Question: I want to create a "fill" that fills the inside of a polygon, created using a point list, but be able to remove its holes.
My old code:
'''
Private Sub DrawSomething(ByVal points as List(of Point), _
ByVal myBrush As System.Drawing.Brush, _
ByVal myGraphics As System.Drawing.Graphics)
myGraphics.FillPolygon(myBrush, points)
End Sub
'''
It simply fills a polygon created by the contour of the points in the list.
How can I fill the polygon, but exclude the holes in it (which I know are inside, I have tested):
'''
Private Sub DrawSomething(ByVal points as List(of Point), _
ByVal holes as List(of List(of Point)), _
ByVal myBrush As System.Drawing.Brush, _
ByVal myGraphics As System.Drawing.Graphics)
' fill the contour created by points, excluding the contours created by holes
End Sub
'''
Is there something I can use, that has already been created ? Can I somehow draw the original polygon and remove the holes ? What would be the best approach ?
What have I tried - example: I have done the following:
'''
Private Sub DrawSomething(ByVal points as List(of Point), _
ByVal holes as List(of List(of Point)), _
ByVal myBrush As System.Drawing.Brush, _
ByVal myGraphics As System.Drawing.Graphics)
Dim myGraphicsPath As Drawing2D.GraphicsPath = New Drawing2D.GraphicsPath(Drawing2D.FillMode.Winding)
myGraphicsPath.AddLines(points)
Dim myRegion As System.Drawing.Region = New System.Drawing.Region(myGraphicsPath)
Dim otherGraphicsPath As Drawing2D.GraphicsPath = New Drawing2D.GraphicsPath(Drawing2D.FillMode.Winding)
ForEach otherPoints as List(of Point) in holes
otherGraphicsPath.AddLines(otherPoints)
Next
myRegion.Exclude(otherGraphicsPath)
myGraphics.FillRegion(myBrush, myRegion)
End Sub
'''
This is not so bad... it does exclude the inner polygons, but it also draws a swath of "empty" between the contours. So, I guess it doesn't work.
Thank you.
Edit: Adding picture:
The contour is given as a list of points ("points"), the holes as a list of lists ("holes"). The picture on the right has a rough drawing of the swaths of lines that I get (even though the holes and the contours have no points in common) - the lines change as I move the image.
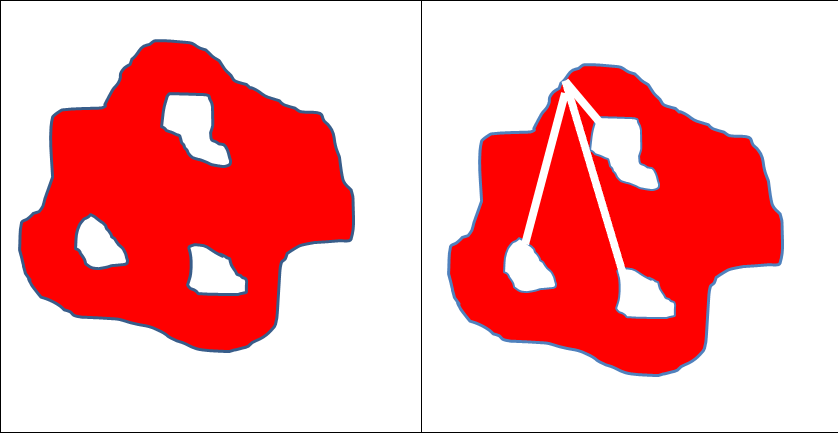
Answer: Try using StartFigure and CloseFigure on your GraphicPath objects:
'''
For Each otherPoints as List(of Point) in holes
otherGraphicsPath.StartFigure()
otherGraphicsPath.AddLines(otherPoints)
otherGraphicsPath.CloseFigure()
Next
'''
Without that, I think all of your objects are connecting to each other.